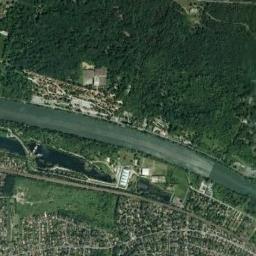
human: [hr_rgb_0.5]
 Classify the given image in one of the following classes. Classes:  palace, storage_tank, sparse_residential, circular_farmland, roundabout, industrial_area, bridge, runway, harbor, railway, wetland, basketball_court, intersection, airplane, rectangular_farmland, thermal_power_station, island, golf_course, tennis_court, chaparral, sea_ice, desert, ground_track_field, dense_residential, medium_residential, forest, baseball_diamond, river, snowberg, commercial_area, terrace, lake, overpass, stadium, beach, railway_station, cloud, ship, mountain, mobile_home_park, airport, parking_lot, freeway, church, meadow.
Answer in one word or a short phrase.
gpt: river